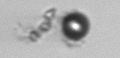
Label: bead